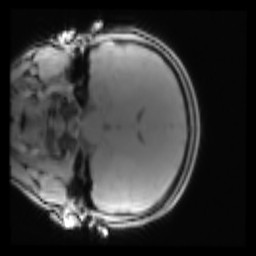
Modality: PDw
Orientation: coronal
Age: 10
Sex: male
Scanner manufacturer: siemens
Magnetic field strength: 3 T
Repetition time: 0.25 s
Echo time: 0.00103 s